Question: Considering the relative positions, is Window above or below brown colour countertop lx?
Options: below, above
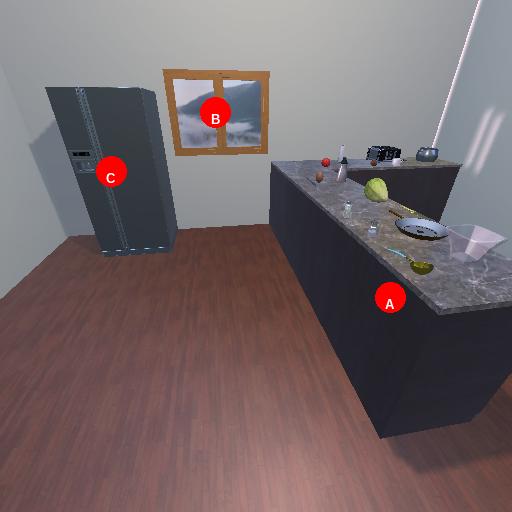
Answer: below